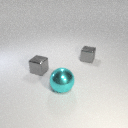
small gray metal cube behind small gray metal cube